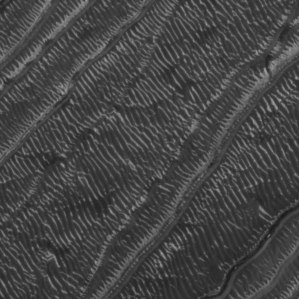
Label: frost